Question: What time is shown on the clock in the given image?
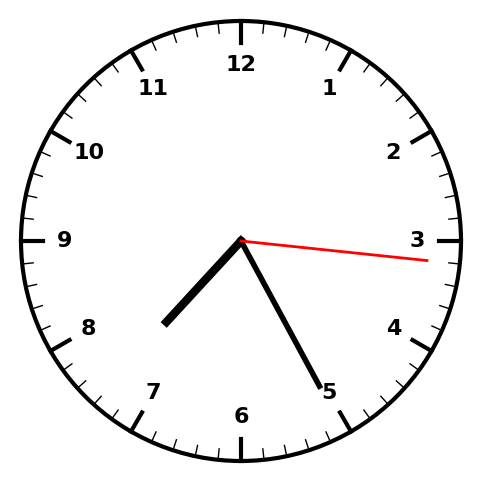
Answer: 07:25:16